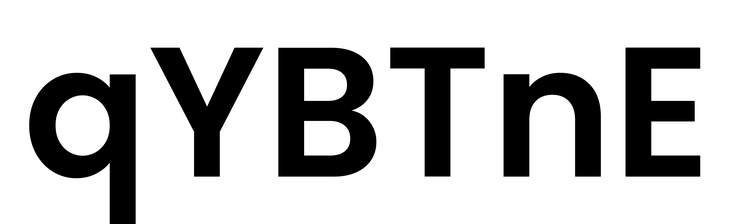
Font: Poppins-SemiBold